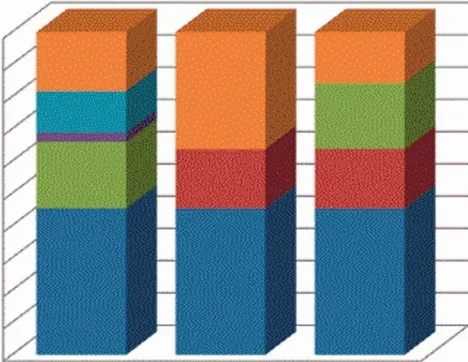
Percentage of papers selected by each method.
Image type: chart (chart)